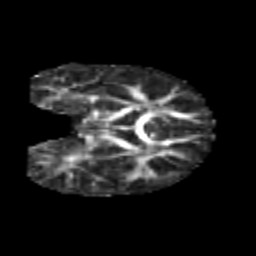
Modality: FA
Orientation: coronal
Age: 7
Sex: male
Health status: healthy